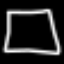
Label: square